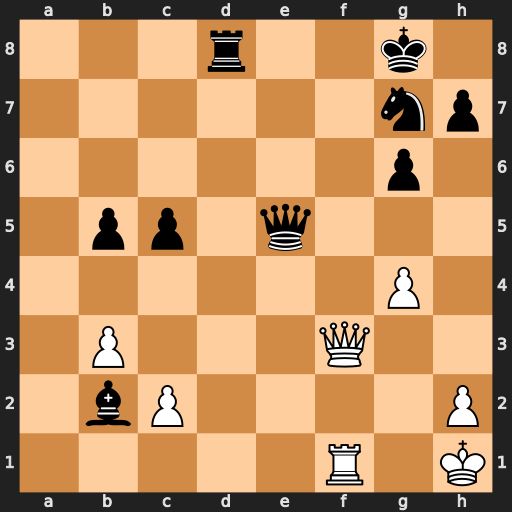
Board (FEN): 3r2k1/6np/6p1/1pp1q3/6P1/1P3Q2/1bP4P/5R1K
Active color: w
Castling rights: -
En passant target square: -
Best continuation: Qf7+ Kh8 Qf8+ Rxf8 Rxf8#